Question: '''
package GUI;
import java.awt.GridBagConstraints;
import java.awt.GridBagLayout;
import java.awt.Insets;
import javax.swing.JButton;
import javax.swing.JFrame;
import javax.swing.JPanel;
public class GridBagLayoutEx2
{
public GridBagLayoutEx2()
{
JFrame frame = new JFrame("GridBagLayoutEx2");
frame.setVisible(true);
frame.setSize(400, 400);
frame.setDefaultCloseOperation(JFrame.EXIT_ON_CLOSE);
frame.setLocationRelativeTo(null);
JPanel panel = new JPanel();
panel.setLayout(new GridBagLayout());
GridBagConstraints gbc = new GridBagConstraints();
JButton b1 = new JButton("1");
JButton b2 = new JButton("2");
JButton b3 = new JButton("3");
JButton b4 = new JButton("4");
JButton b5 = new JButton("5");
gbc.insets = new Insets(2, 2, 2, 2);
gbc.gridx = 0;
gbc.gridy = 0;
gbc.gridheight = 5;
gbc.gridwidth = 3;
gbc.fill = GridBagConstraints.VERTICAL;
panel.add(b1, gbc);
gbc.gridx = 1;
gbc.gridy = 1;
gbc.gridheight = 1;
gbc.gridwidth = 1;
panel.add(b2, gbc);
gbc.gridx = 2;
gbc.gridy = 2;
gbc.gridheight = 1;
panel.add(b3, gbc);
gbc.gridx = 3;
gbc.gridy = 3;
gbc.gridheight = 1;
panel.add(b4, gbc);
gbc.gridx = 1;
gbc.gridy = 4;
gbc.gridwidth = 3;
gbc.gridheight = 1;
gbc.fill = GridBagConstraints.HORIZONTAL;
panel.add(b5, gbc);
frame.add(panel);
//frame.pack();
}
public static void main(String[] args) {
new GridBagLayoutEx2();
}
}
'''

Hello to everyone. I have been trying to settle this GUI for a while. Eventhough I watched many GUI tutorials, after countless number of trial-and-errors I gave up. In image (above) you can see the layout I am trying make. Thanks in advance...
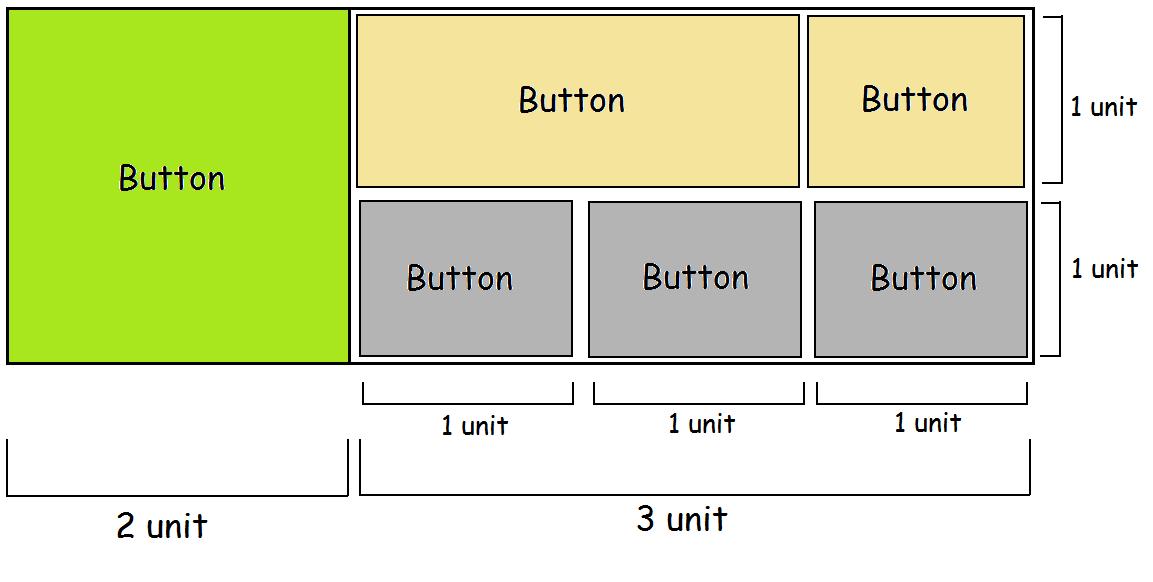
Answer: Consider using 'MigLayout' manager. For the unit type, I have chosen centimeters.
'MigLayout' provides several unit types to choose from.
The following example fits your image well:
'''
package com.zetcode;
import java.awt.EventQueue;
import javax.swing.JButton;
import javax.swing.JFrame;
import javax.swing.JPanel;
import net.miginfocom.swing.MigLayout;
public class ButtonsEx extends JFrame {
public ButtonsEx() {
initUI();
setTitle("MigLayout example");
setLocationRelativeTo(null);
setDefaultCloseOperation(JFrame.EXIT_ON_CLOSE);
}
private void initUI() {
JPanel pnl = new JPanel(new MigLayout());
pnl.add(new JButton("Button"), "spany 2, grow, w 4cm, h 4cm");
pnl.add(new JButton("Button"), "spanx 2, w 4cm, h 2cm, grow");
pnl.add(new JButton("Button"), "w 2cm, h 2cm, wrap");
pnl.add(new JButton("Button"), "w 2cm, h 2cm");
pnl.add(new JButton("Button"), "w 2cm, h 2cm");
pnl.add(new JButton("Button"), "w 2cm, h 2cm, wrap");
add(pnl);
pack();
}
public static void main(String[] args) {
EventQueue.invokeLater(new Runnable() {
@Override
public void run() {
ButtonsEx ex = new ButtonsEx();
ex.setVisible(true);
}
});
}
}
'''